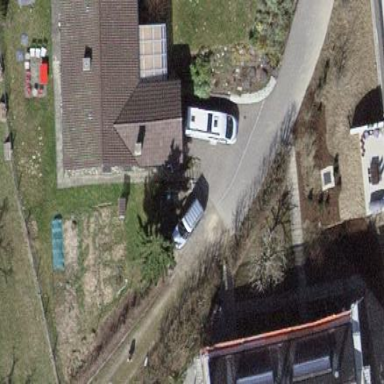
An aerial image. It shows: Residential building.